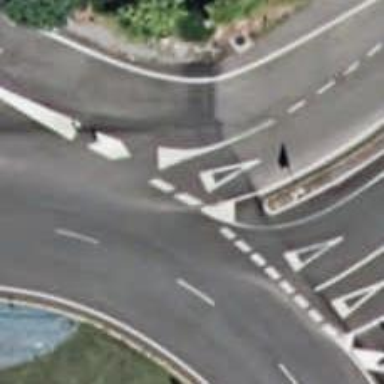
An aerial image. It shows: Road with "give way" sign.